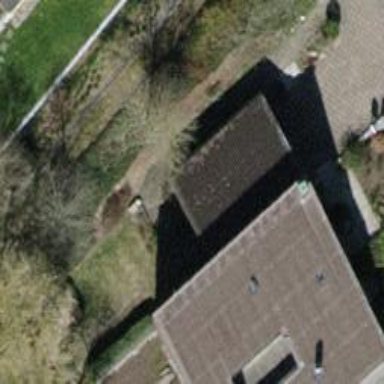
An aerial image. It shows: Garage with flat roof colored dimgray.